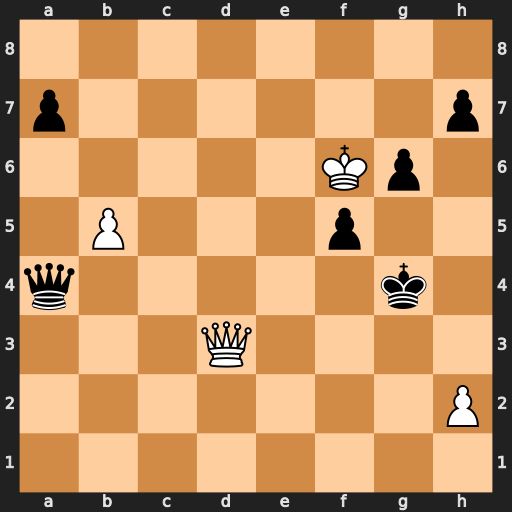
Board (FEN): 8/p6p/5Kp1/1P3p2/q5k1/3Q4/7P/8
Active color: w
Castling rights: -
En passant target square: -
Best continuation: Qg3+ Kh5 Qg5#